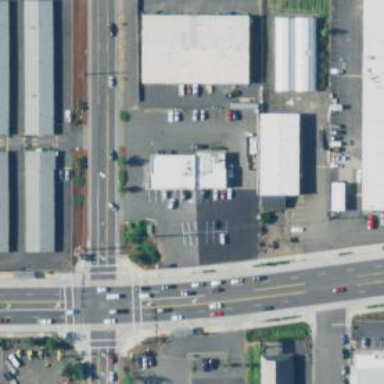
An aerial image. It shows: Convenience shop.